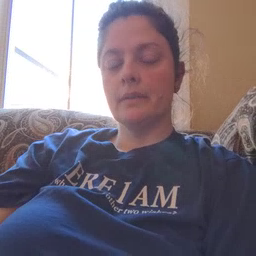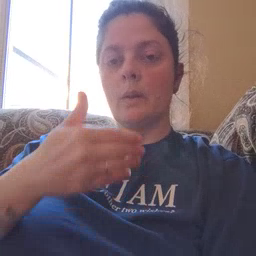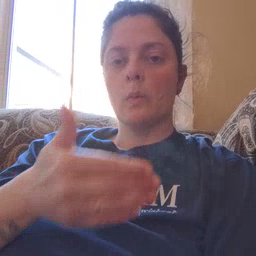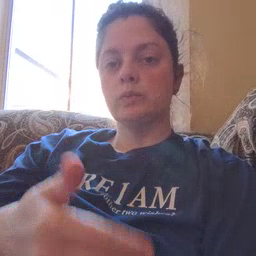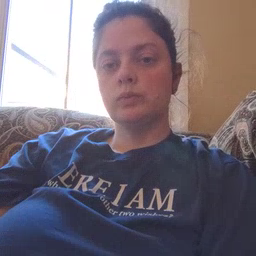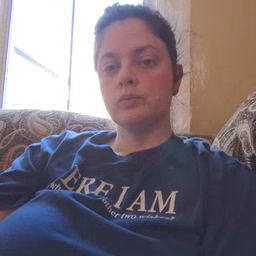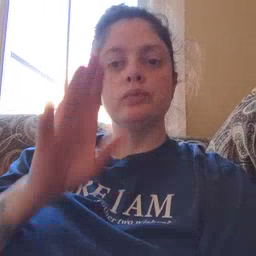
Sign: close